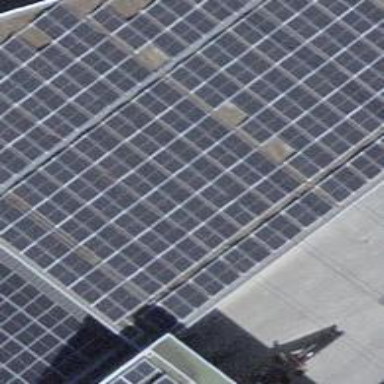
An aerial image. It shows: Solar power generator.